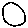
Label: circle